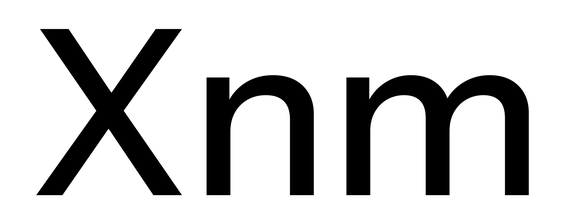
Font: InstrumentSans_Medium